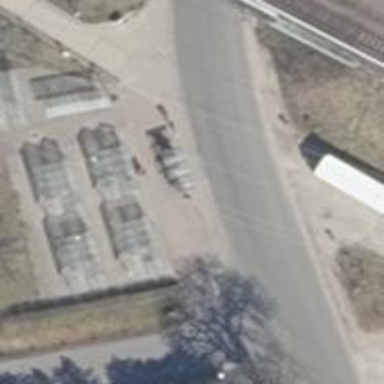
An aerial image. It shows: Public transport shelter.